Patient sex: M
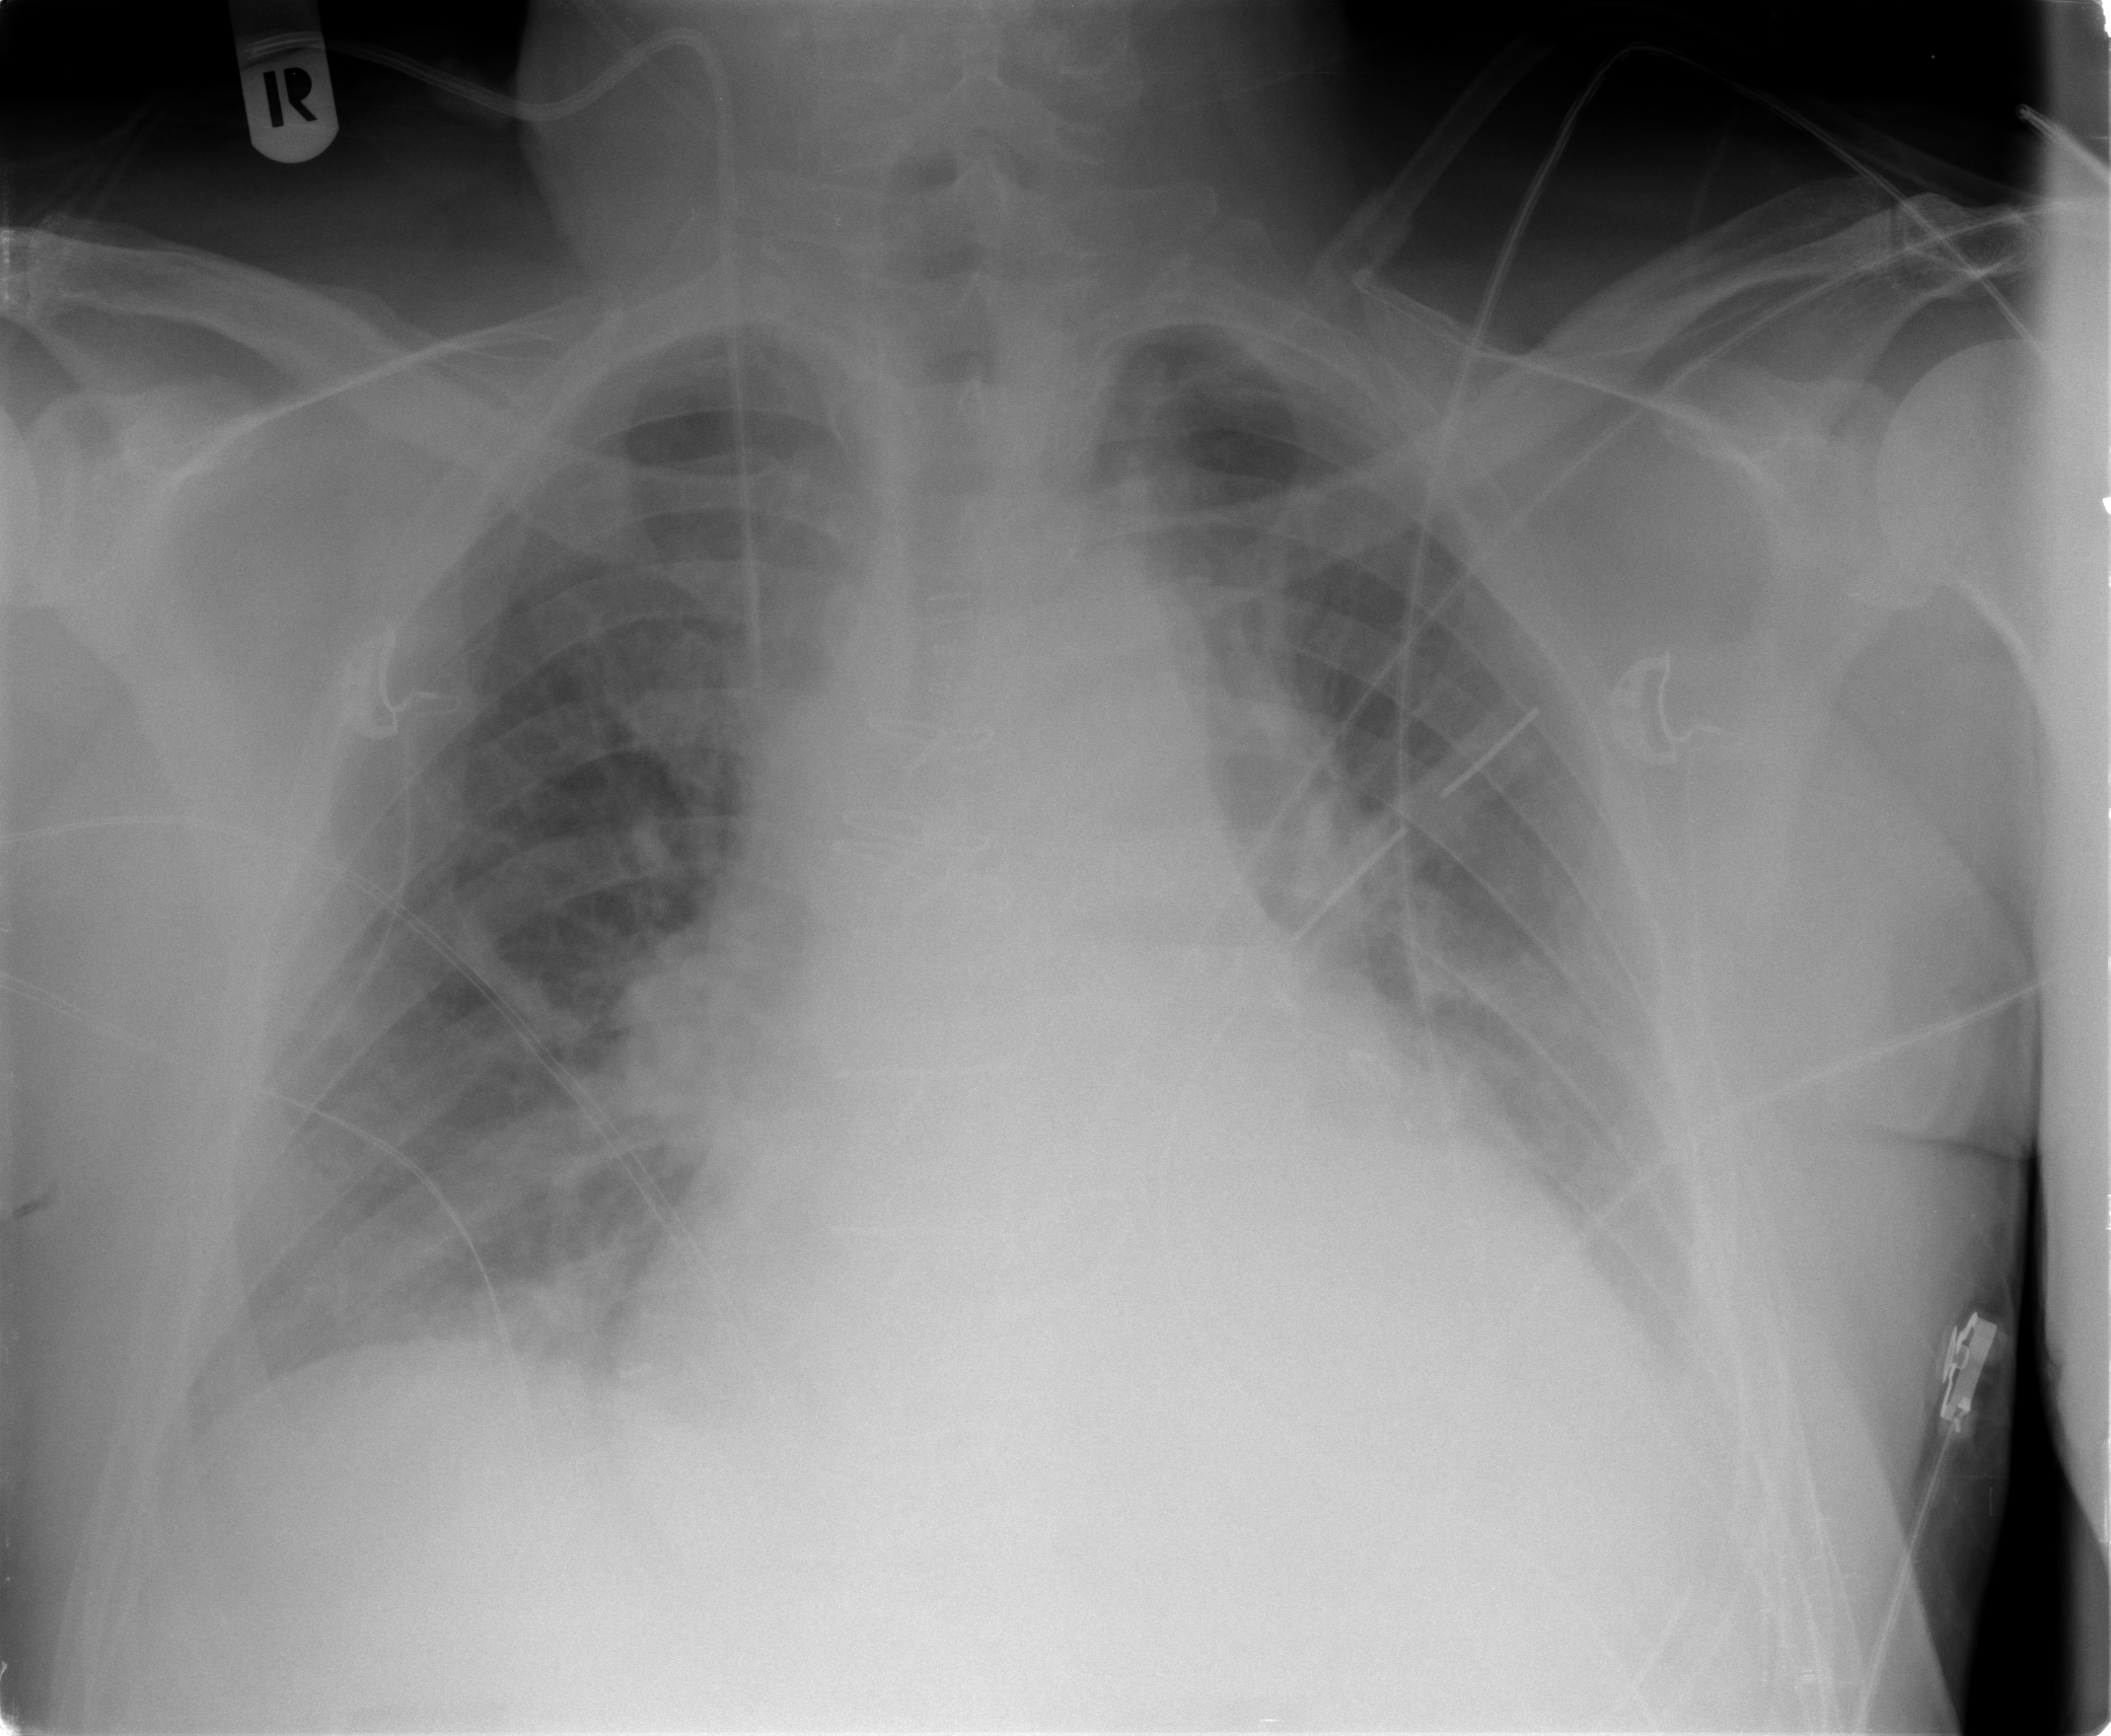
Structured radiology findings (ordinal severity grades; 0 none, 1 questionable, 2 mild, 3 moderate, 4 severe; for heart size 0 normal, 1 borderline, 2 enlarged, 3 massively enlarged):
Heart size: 2
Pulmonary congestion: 2
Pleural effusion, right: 1
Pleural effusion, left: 2
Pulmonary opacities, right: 0
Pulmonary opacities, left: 0
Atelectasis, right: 2
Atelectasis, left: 2